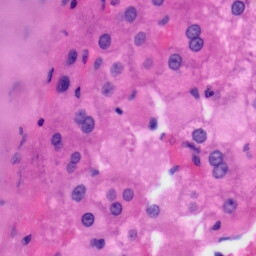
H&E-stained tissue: Liver